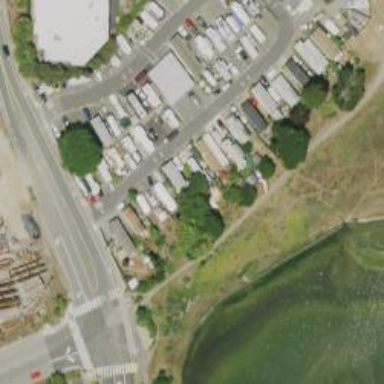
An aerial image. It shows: Residential area designated as trailer park.